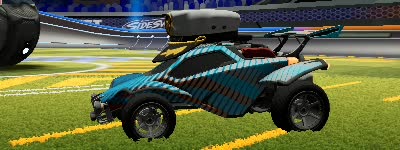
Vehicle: octane